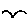
Label: bird